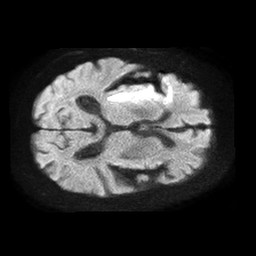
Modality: TRACE
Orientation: axial
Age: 73
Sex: male
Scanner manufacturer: philips
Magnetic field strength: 1.5 T
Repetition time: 4.6 s
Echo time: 0.08631 s